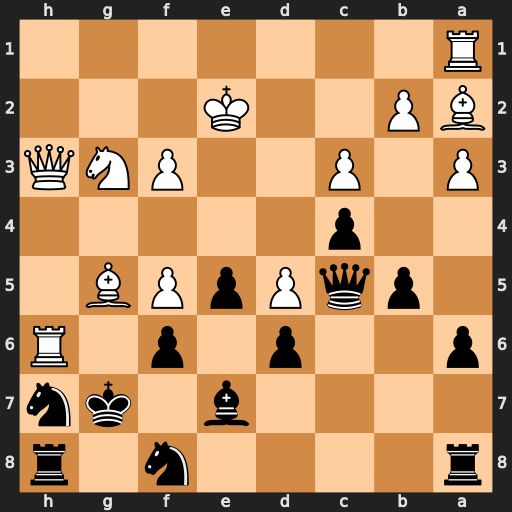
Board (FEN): r4n1r/4b1kn/p2p1p1R/1pqPpPB1/2p5/P1P2PNQ/BP2K3/R7
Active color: b
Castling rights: -
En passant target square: -
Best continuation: Nxg5 Rxh8 Nxh3